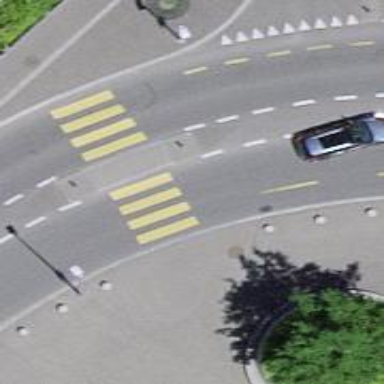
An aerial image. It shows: Zebra crossing with pedestrian island.